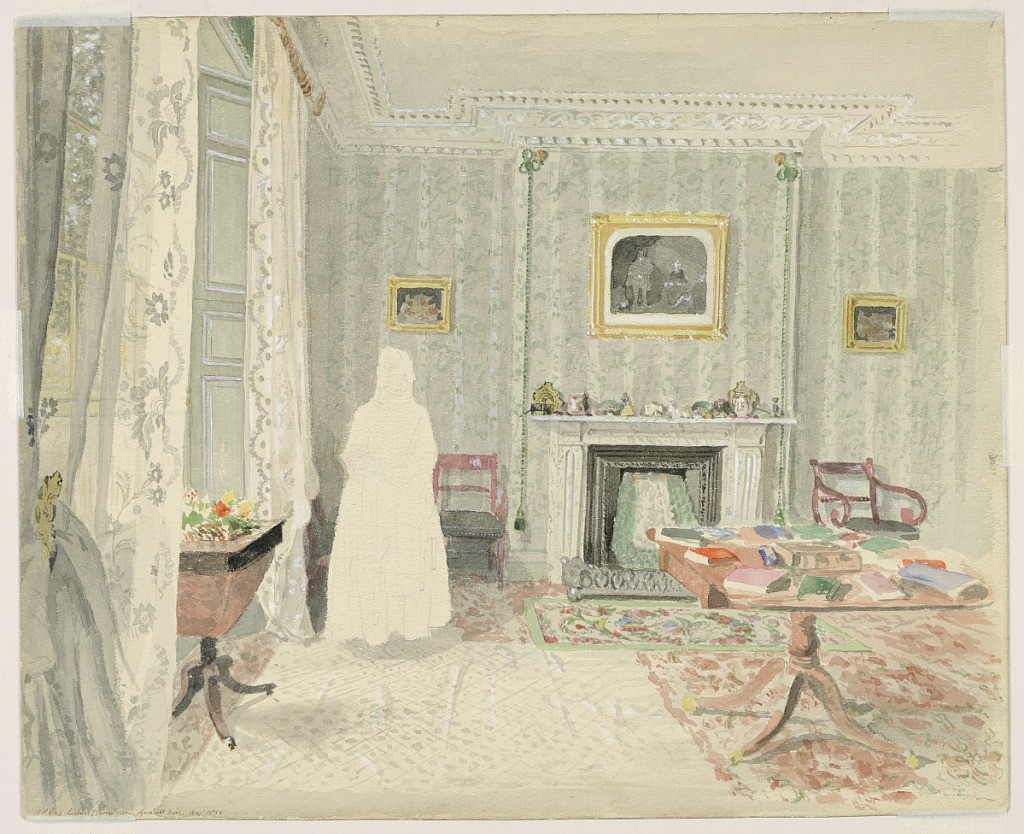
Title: Sitting Room, 7 Owen's Row, Islington
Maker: Richard Parminster Cuff, British, 1819 - 1883
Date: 1855
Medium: Brush and watercolor and gray wash over graphite
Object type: Drawing
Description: The decoration of this row house sitting room shows a simple, domestic arrangement. A center table, covered with books, is also used for dining, as is evident in the damask crumb cloth spread over the floral-patterned carpet. On the left is a large window curtained in white; a sewing table holding a casual bouquet of flowers is placed in front. Furniture and ornament date to the early nineteenth century. A woman clothed head to toe in white stands to the right of the window.